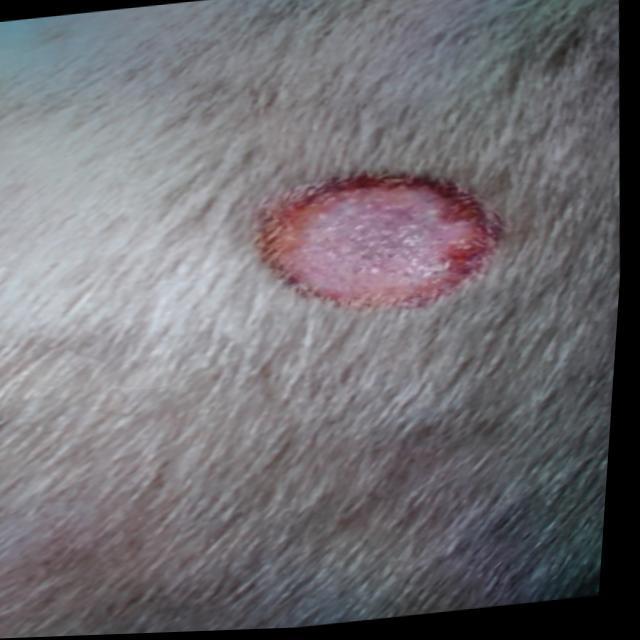
Canine ringworm (Dermatophytosis) — fungal infection caused by Microsporum or Trichophyton. Presents with circular alopecia, scaling, crusting, and broken hairs.